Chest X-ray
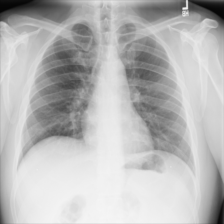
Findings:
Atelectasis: negative
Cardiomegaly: negative
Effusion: negative
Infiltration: negative
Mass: negative
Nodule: negative
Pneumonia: negative
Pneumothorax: negative
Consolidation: negative
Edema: negative
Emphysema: negative
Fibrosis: negative
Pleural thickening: negative
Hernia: negative